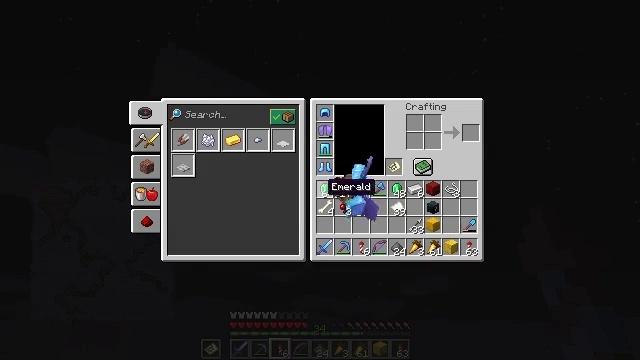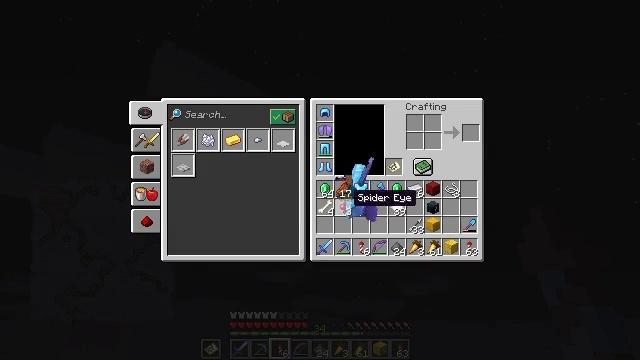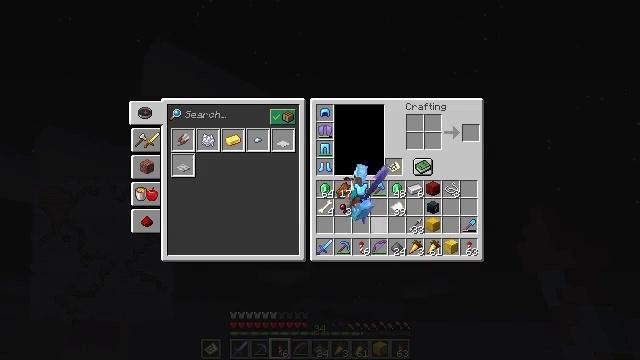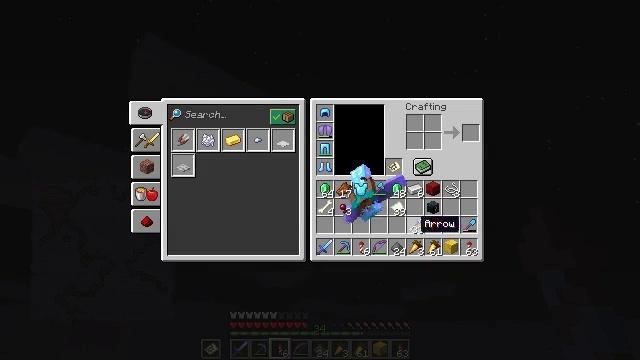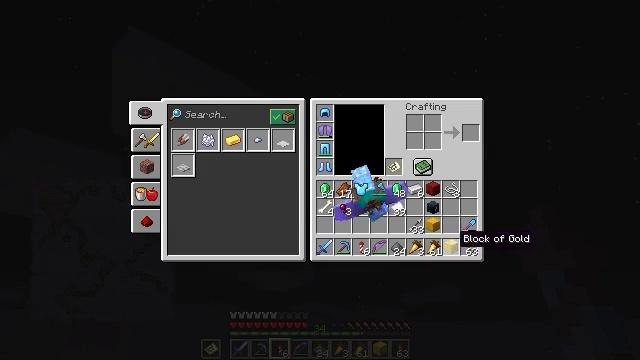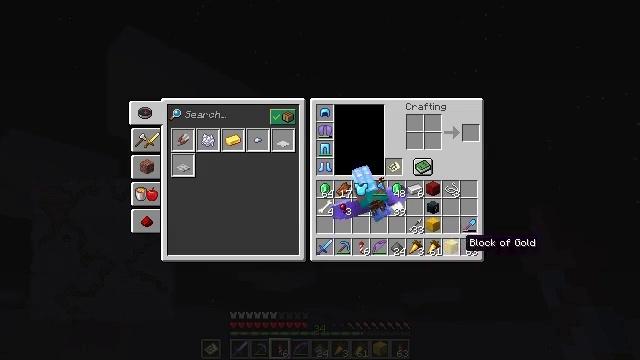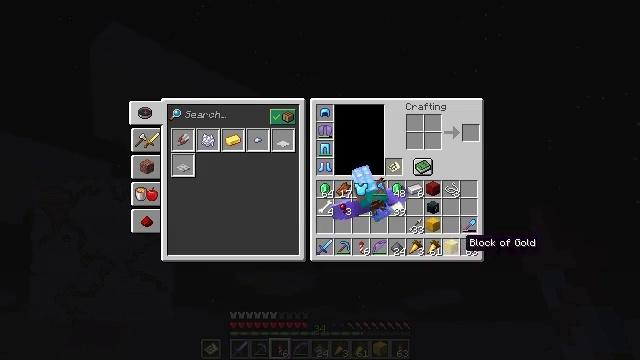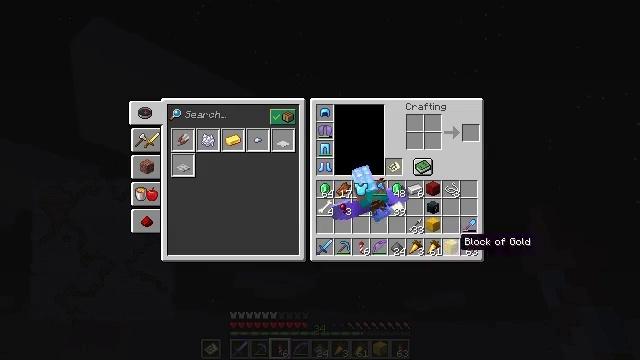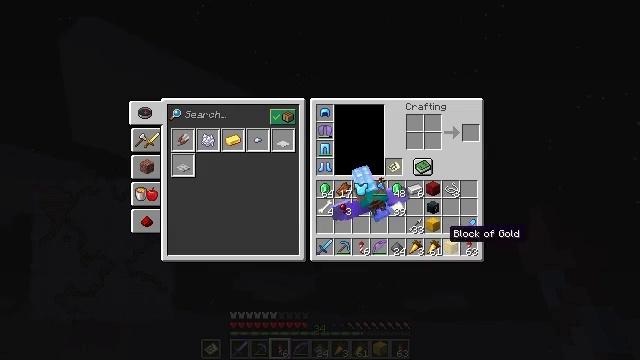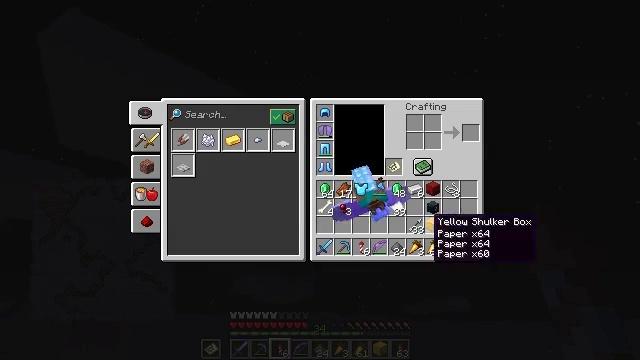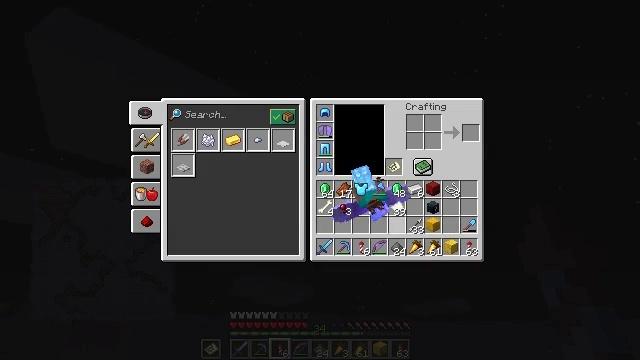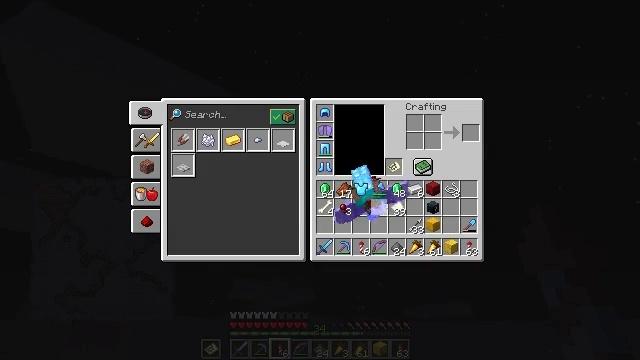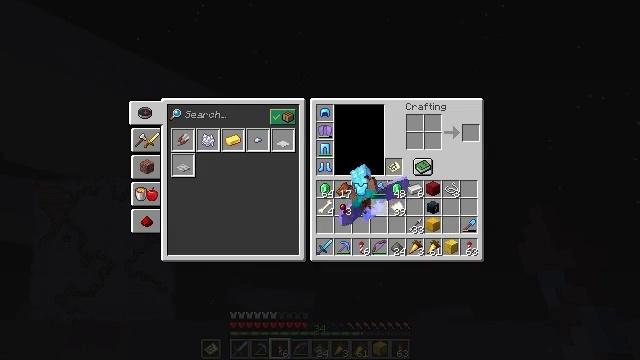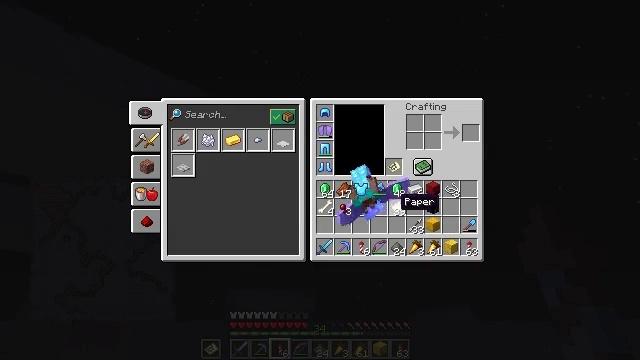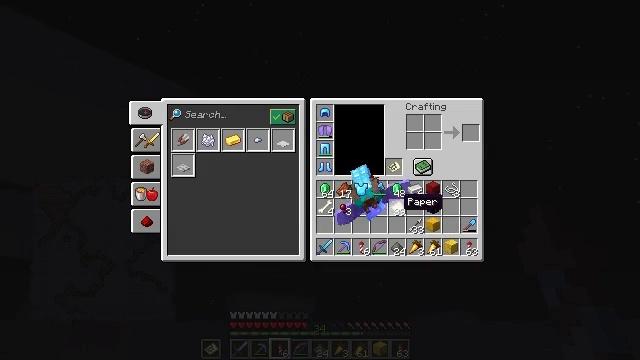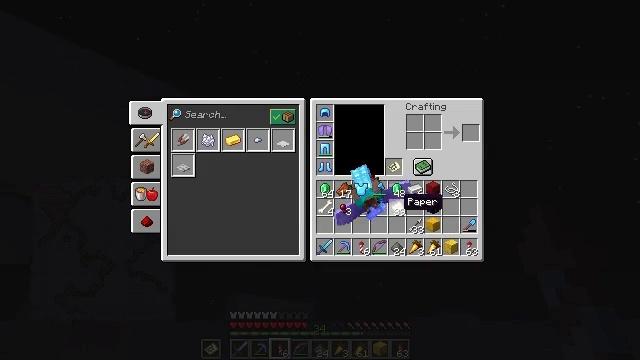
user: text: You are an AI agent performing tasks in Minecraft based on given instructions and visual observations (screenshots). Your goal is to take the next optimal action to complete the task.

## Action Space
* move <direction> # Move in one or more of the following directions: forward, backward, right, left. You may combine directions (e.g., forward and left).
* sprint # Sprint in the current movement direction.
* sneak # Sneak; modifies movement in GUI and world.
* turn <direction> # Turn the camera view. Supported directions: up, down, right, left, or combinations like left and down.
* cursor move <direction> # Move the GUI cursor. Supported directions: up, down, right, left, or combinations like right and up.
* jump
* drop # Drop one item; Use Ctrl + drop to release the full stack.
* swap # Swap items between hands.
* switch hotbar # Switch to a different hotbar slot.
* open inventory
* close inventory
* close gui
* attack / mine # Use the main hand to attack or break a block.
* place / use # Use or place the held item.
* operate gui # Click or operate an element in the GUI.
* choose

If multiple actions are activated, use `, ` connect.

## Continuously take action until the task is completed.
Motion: motion action
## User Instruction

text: Make a firework rocket with paper and gunpowder.
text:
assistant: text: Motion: move forward, cursor move right and down
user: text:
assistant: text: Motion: move forward, cursor move right and down
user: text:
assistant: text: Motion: move forward, cursor move right and down
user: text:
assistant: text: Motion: move forward, cursor move right and down
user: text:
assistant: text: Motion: no_op
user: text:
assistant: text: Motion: no_op
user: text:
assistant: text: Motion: no_op
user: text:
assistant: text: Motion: cursor move left and up
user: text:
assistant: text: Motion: cursor move left and up
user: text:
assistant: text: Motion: cursor move left and up
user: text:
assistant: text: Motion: cursor move left and up
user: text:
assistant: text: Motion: no_op
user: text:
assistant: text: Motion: cursor move right
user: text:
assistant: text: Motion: no_op
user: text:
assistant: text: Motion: no_op
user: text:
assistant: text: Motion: operate gui
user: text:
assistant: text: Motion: operate gui
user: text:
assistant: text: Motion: cursor move up, operate gui
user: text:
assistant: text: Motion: cursor move right and up
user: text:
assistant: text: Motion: cursor move right and up
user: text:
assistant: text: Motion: cursor move right and up
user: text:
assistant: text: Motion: cursor move up
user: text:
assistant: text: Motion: no_op
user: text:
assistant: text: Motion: no_op
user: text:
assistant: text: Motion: operate gui
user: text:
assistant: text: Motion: operate gui
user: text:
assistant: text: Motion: operate gui
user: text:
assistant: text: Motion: no_op
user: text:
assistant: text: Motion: no_op
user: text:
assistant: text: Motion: no_op